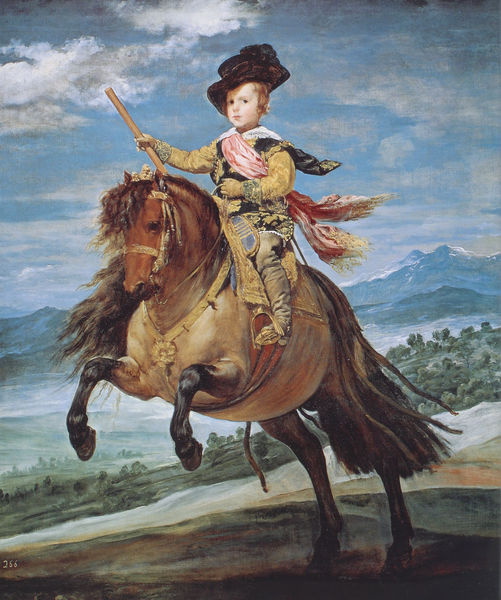
Titel: Porträt des Prinzen Baltasar Carlos auf seinem Pferd
Künstler: Diego de Velázquez
Institution: Madrid, Museo del Prado
Schlagwörter: baum, berg, blau, gemälde, hand, himmel, kopf, wasser, weiß, wolken, bäume, gelb, grün, landschaft, braun, geste, hut, schmuck, blick, rot, schal, schnee, tier, tuch, weg, wiese, hochformat, malerei, blond, mütze, kleidung, portrait, hügel, natur, land, gold, kind, rosa, wald, anhöhe, pferd, pony, reiter, stock, beine, bewegt, hufe, mähne, reiten, schweif, schärpe, sprung, steigbügel, zügel, spanien, stab, berge, gebirge, wehen, kaiser, könig, dick, ernst, junge, fett, knabe, geschirr, scherpe, stiefel, herrscher, anführer, österreich, rolle, gestus, weß, jüngling, gut, ross, stark, prinz, schneebedeckt, zepter, szepter, galopp, steigen, ziel, prachtvoll, prächtig, wehend, pferdemähne, reiterporträt, velaskes, dymanisch, berg nebel mähne hut